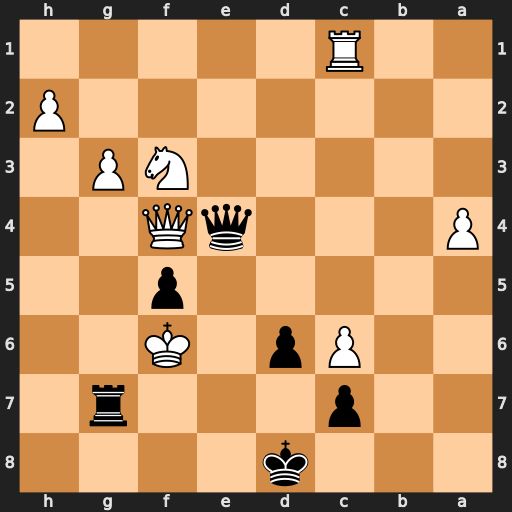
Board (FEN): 3k4/2p3r1/2Pp1K2/5p2/P3qQ2/5NP1/7P/2R5
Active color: b
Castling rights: -
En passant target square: -
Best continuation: Qe7+ Kxf5 Rf7+ Kg4 Qe6+